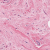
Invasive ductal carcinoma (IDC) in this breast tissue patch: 0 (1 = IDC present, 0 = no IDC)